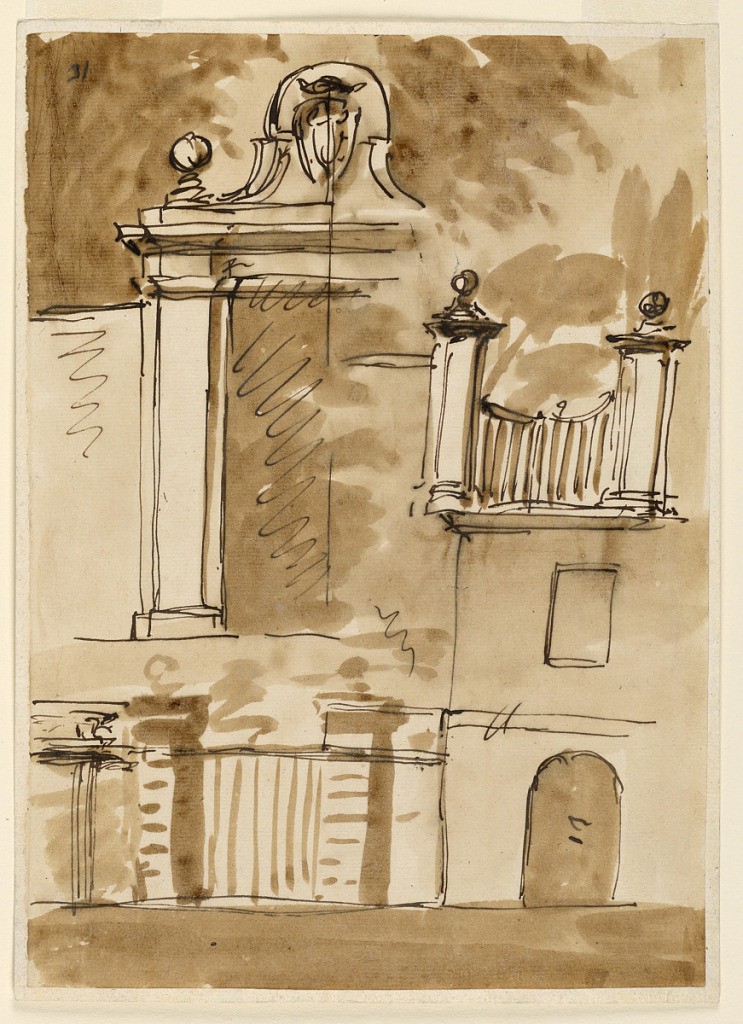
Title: Gateways
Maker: Giuseppe Barberi, Italian, 1746–1809
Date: ca. 1792–1794
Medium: Pen and brown ink, brush and brown wash on off-white laid paper, lined
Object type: Drawing
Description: Left row, above: somewhat more than the left half of a gateway in a wall is shown. An escutcheon is in front of the central part of the overdoor. Below: sketch for the suggestion with pilasters in -1709. At left is a sketch of part of a door frame; right row: above, a gate of concave wings of iron railings between pilasters and embedded columns. Below is a sketch of the left part of a two-storey house, with a doorway below, a window above.